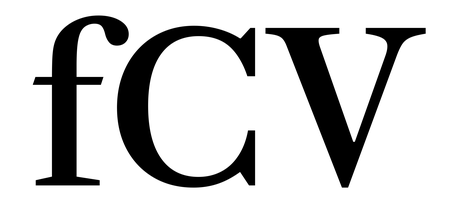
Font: LibreCaslonText_Medium